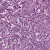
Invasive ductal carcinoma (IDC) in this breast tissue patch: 1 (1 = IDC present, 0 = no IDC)